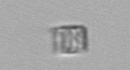
Label: Bacillariophyceae_morphotype1